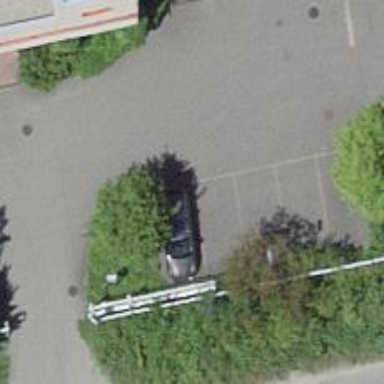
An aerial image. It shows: Parking area with surface.